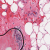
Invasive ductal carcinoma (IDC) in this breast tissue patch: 0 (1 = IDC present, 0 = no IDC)